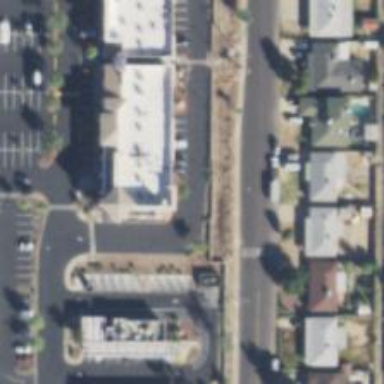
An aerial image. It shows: Asphalt alley designated as service road.